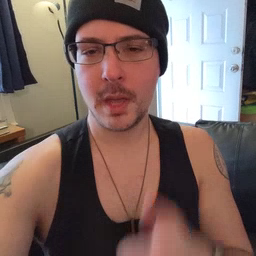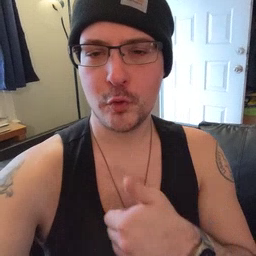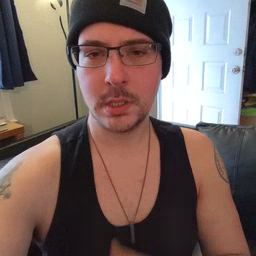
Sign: every